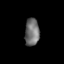
Tissue: lung
Cell type: Others
Senescence score: 0.2172
Nuclear area (px): 392
Mean DAPI intensity: 110.804